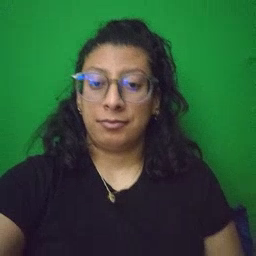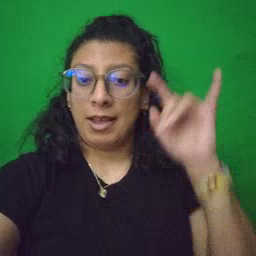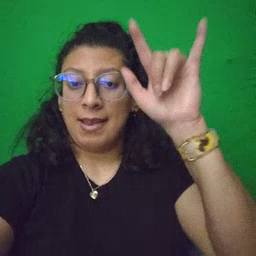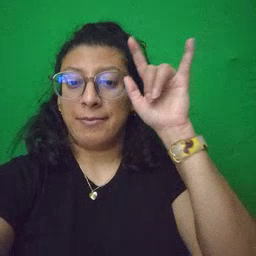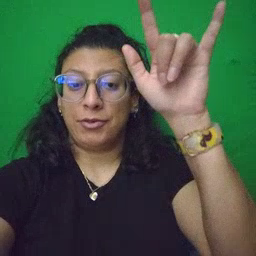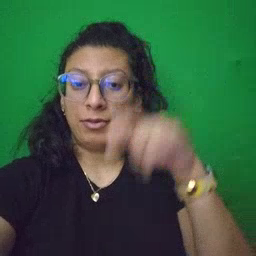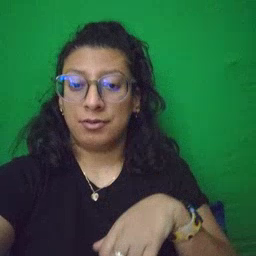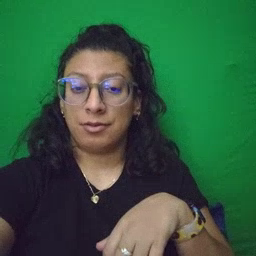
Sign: airplane